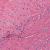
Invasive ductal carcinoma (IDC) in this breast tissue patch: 0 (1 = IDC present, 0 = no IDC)